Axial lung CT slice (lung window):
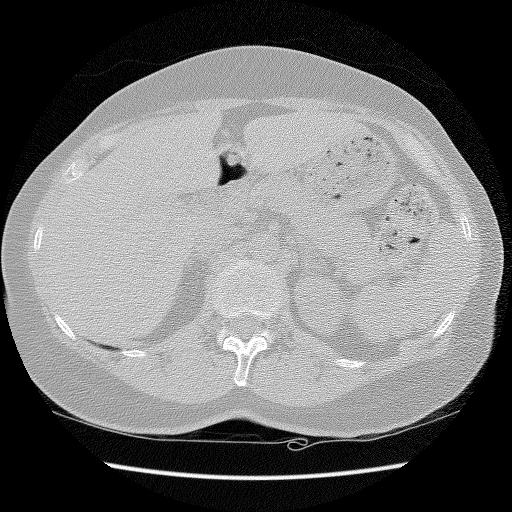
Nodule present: no